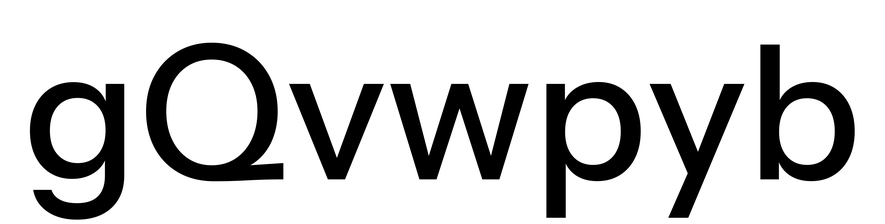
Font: InstrumentSans_Medium